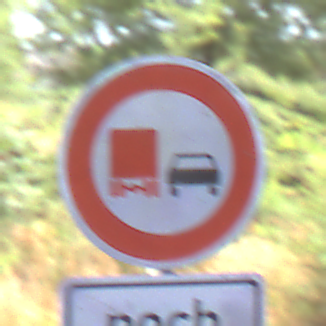
Verkehrszeichen: UeberholverbotKraftfahrzeuge
Zusatzzeichen unten: LaengeEinerStrecke4
Umgebung: Roofed, Underpass
Tageszeit: Midday
Wetter: Clear
Licht: Natural
Jahreszeit: NotSpecified
Kontrast: LowContrast